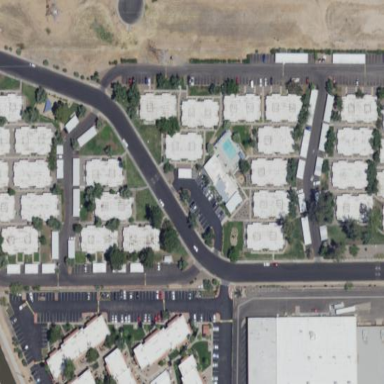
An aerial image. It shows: Residential area with apartments.